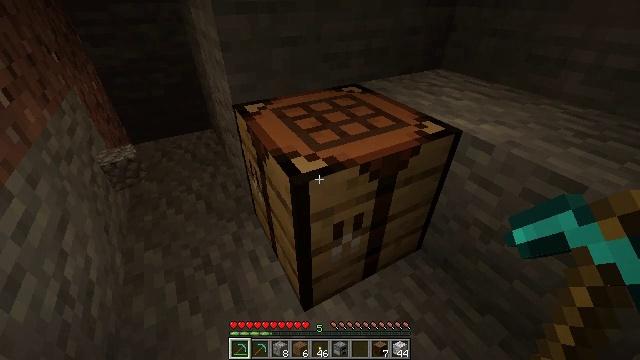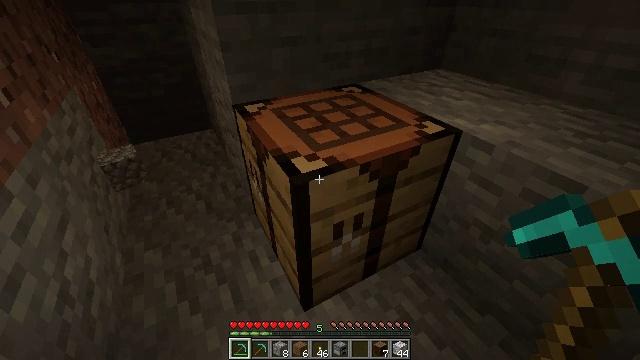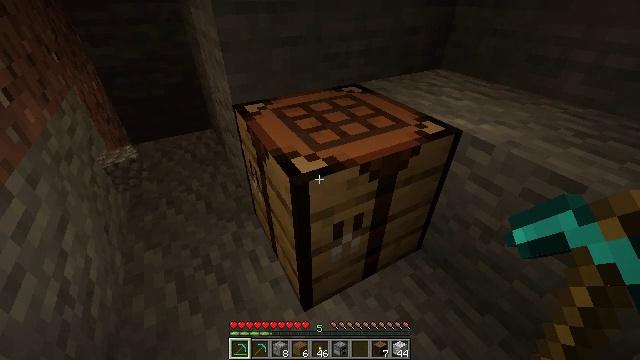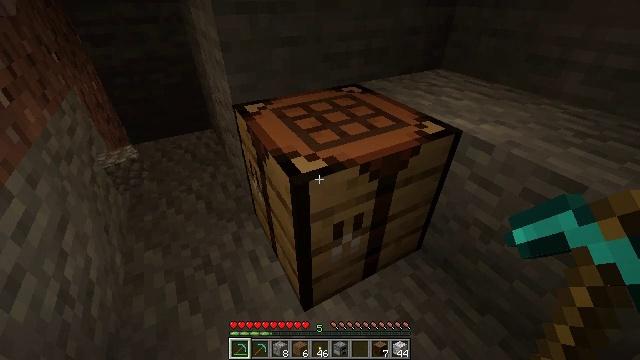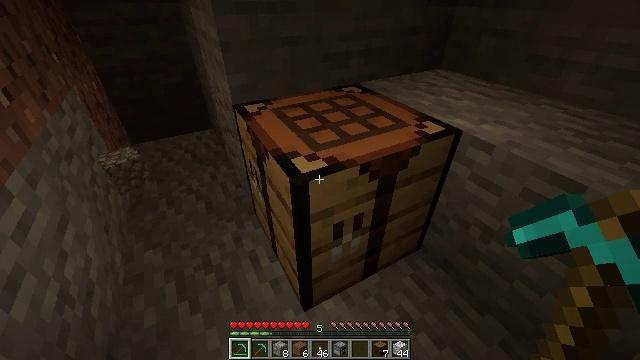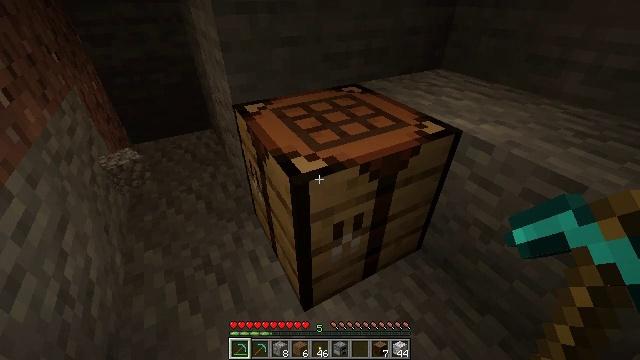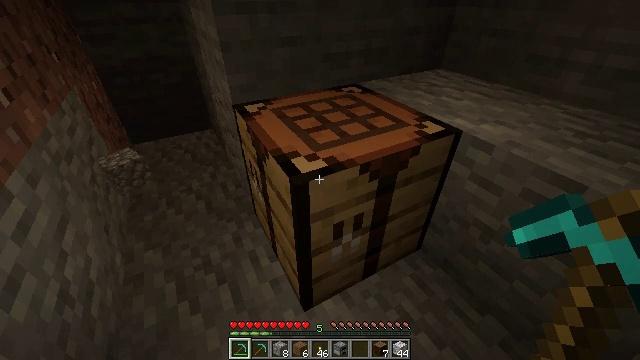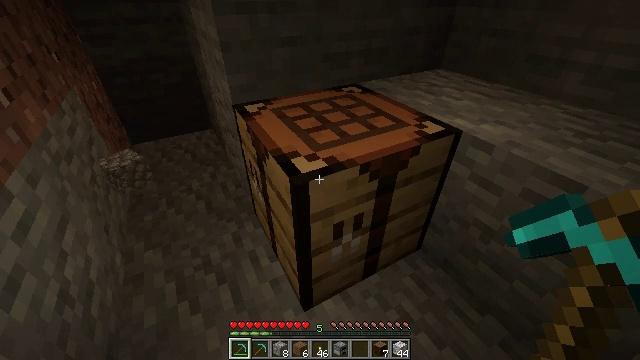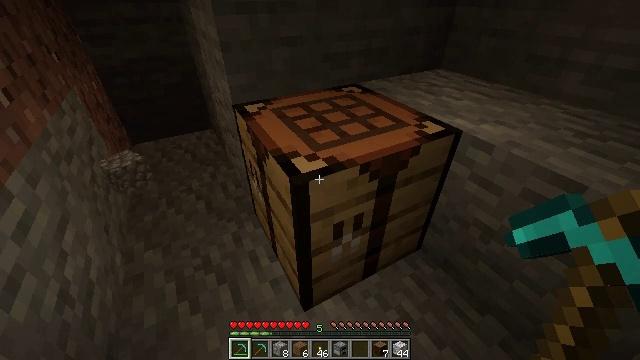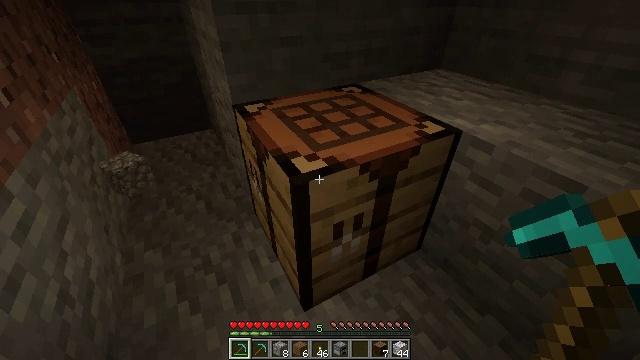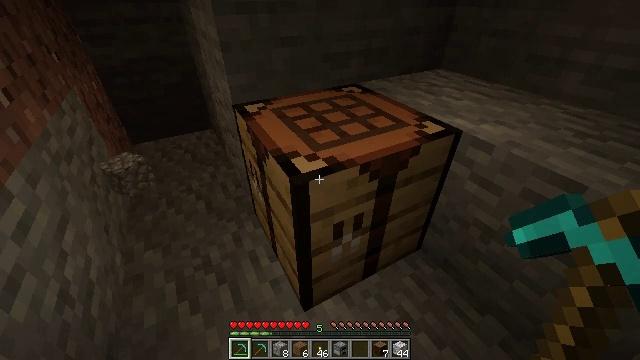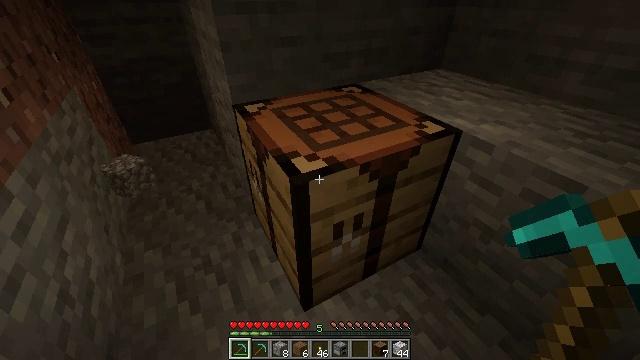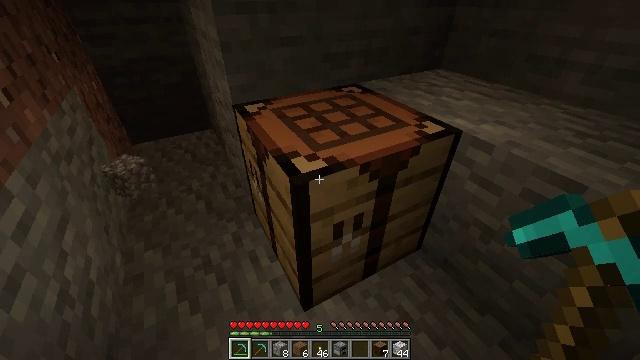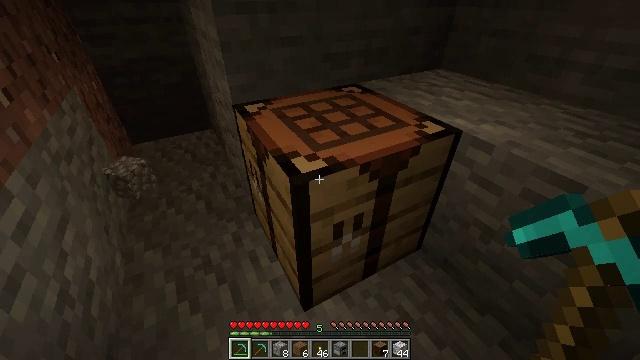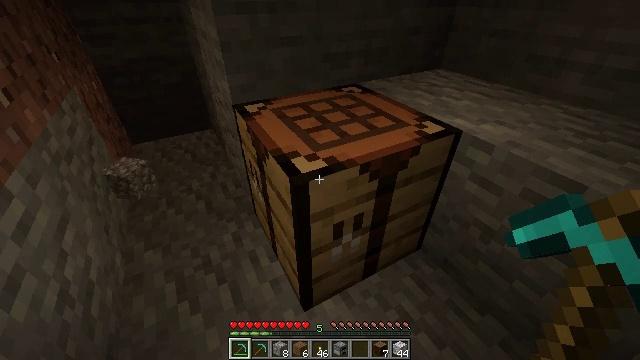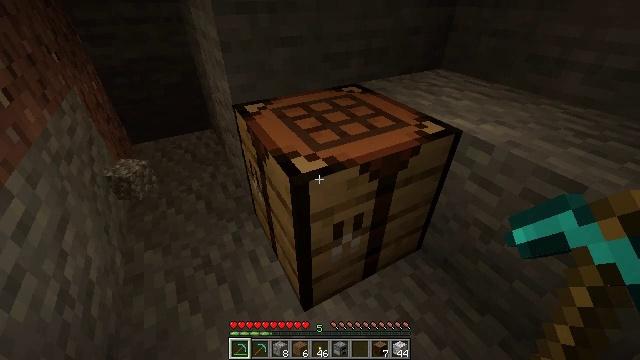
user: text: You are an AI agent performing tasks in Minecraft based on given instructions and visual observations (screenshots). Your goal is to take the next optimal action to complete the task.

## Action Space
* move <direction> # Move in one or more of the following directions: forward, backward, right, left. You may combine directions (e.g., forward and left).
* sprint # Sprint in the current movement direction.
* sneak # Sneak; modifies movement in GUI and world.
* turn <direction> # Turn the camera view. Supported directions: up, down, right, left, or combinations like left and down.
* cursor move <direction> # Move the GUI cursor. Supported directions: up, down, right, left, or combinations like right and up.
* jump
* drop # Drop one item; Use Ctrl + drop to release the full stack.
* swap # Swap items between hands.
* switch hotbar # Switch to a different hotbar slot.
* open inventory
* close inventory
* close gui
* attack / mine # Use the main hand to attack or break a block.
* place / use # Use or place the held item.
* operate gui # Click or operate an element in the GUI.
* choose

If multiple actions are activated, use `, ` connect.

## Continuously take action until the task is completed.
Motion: motion action
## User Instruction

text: Put back the crafting table.
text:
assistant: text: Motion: no_op
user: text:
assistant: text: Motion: no_op
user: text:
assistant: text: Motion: no_op
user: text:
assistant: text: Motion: no_op
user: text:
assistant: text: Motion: no_op
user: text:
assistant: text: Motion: no_op
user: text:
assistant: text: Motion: no_op
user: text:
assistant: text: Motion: no_op
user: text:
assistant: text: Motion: no_op
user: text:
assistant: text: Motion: no_op
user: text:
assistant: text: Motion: no_op
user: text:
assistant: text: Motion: no_op
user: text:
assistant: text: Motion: no_op
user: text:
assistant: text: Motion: no_op
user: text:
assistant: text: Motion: no_op
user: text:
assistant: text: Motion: no_op
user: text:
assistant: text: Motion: no_op
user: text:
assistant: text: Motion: no_op
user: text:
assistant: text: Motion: no_op
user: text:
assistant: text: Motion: no_op
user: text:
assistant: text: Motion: no_op
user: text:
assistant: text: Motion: no_op
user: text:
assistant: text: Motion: no_op
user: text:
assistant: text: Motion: no_op
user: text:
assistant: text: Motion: no_op
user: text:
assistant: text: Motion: no_op
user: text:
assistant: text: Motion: no_op
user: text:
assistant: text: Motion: no_op
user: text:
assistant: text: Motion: no_op
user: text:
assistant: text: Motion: no_op